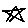
Label: star